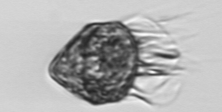
Label: Strombidium_morphotype2